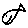
Label: fish